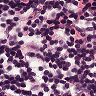
Metastatic tissue present: no